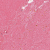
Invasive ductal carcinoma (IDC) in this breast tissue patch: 0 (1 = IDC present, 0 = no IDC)